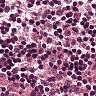
Metastatic tissue present: no